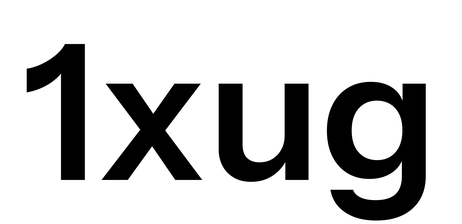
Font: InstrumentSans_SemiBold